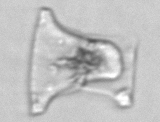
Label: Eucampia